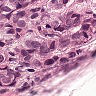
Metastatic tissue present: yes